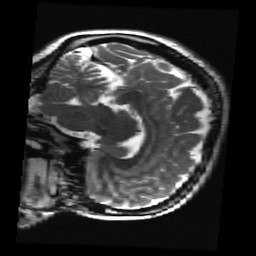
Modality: T2w
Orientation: sagittal
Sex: female
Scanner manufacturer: ge
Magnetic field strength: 3 T
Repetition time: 5 s
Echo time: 0.1007 s